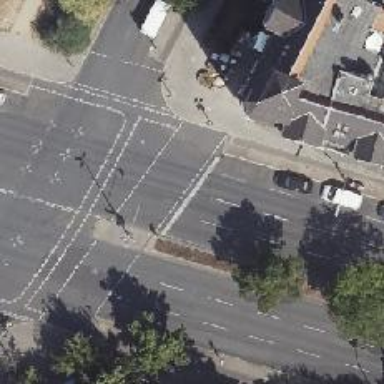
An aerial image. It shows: Secondary road with asphalt surface. It is dual carriageway with lane markings. There is cycle track on the right side and parking lane on the right side as well.